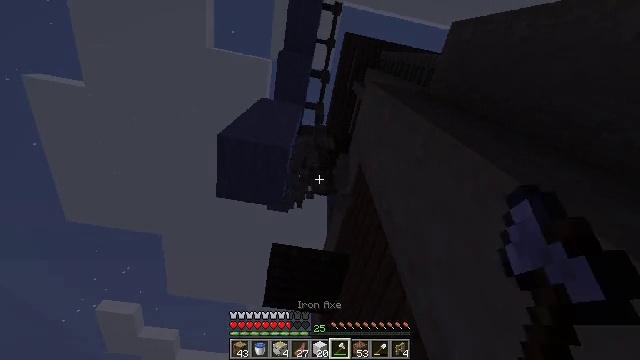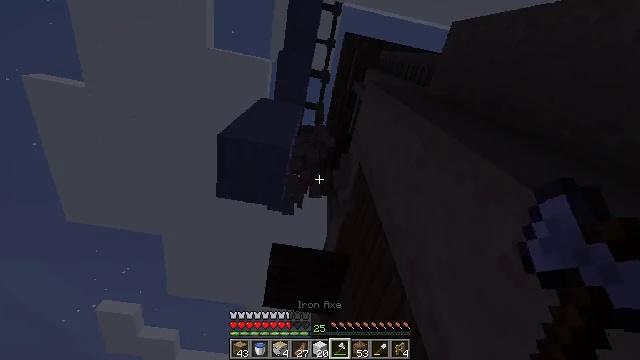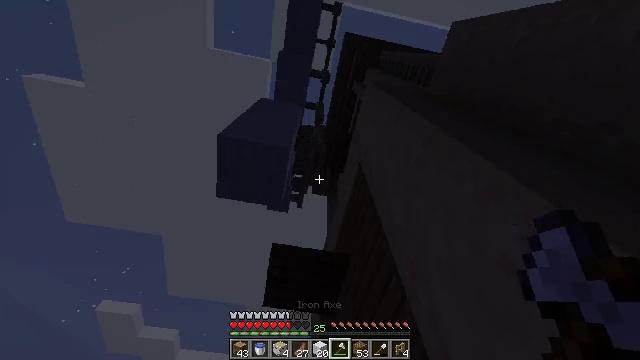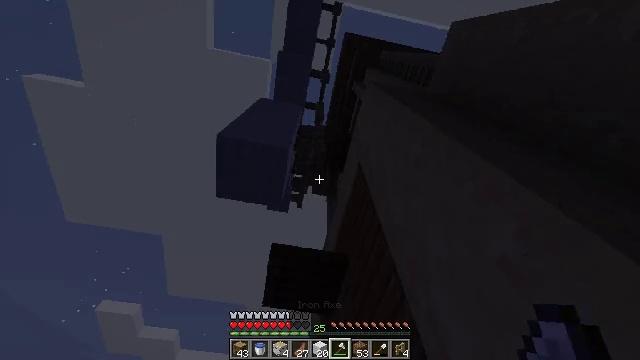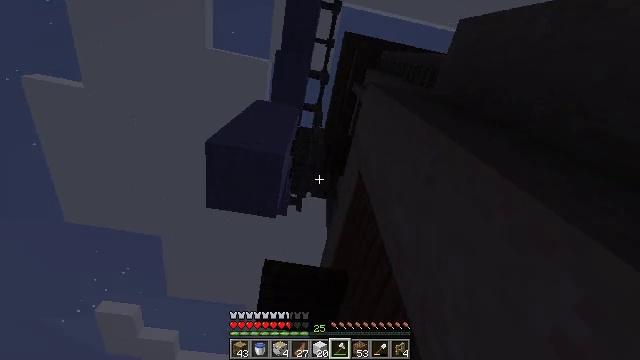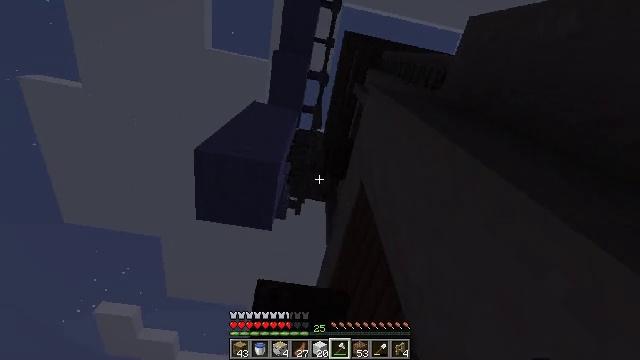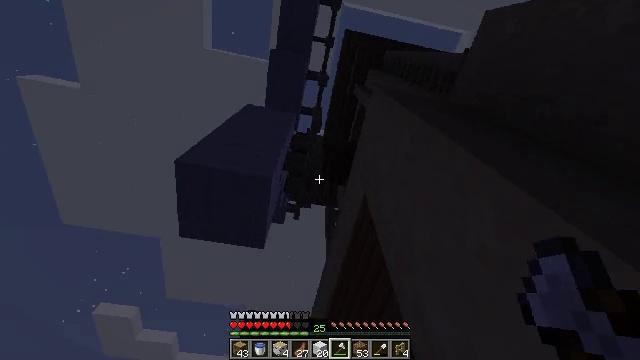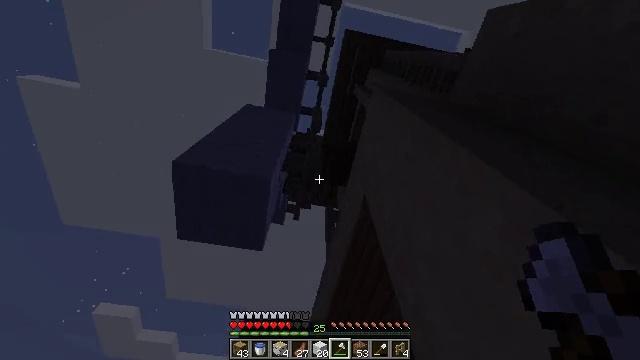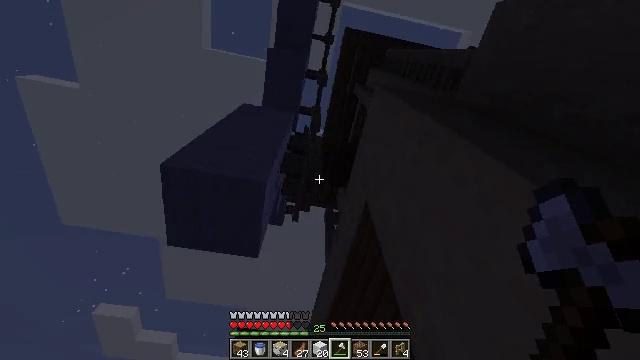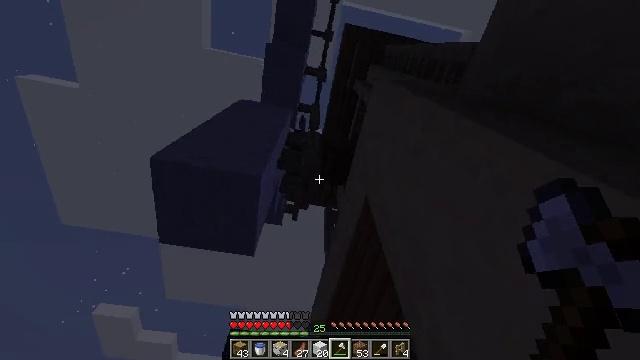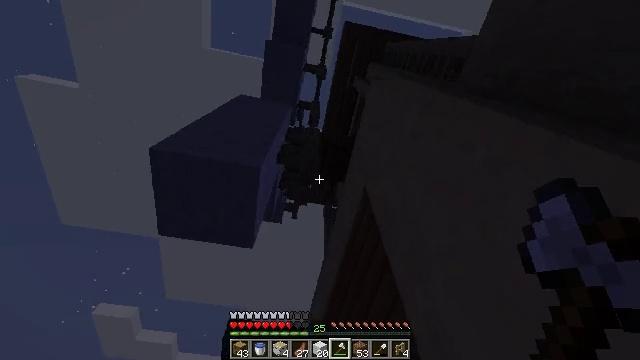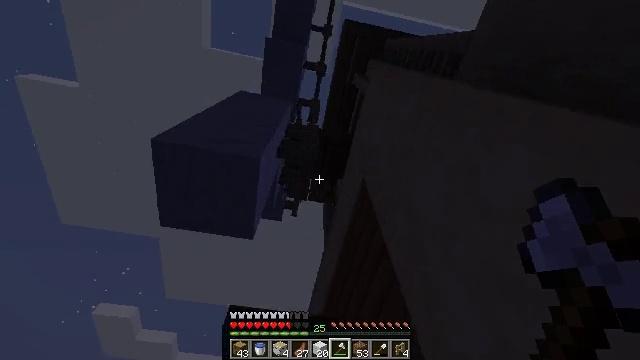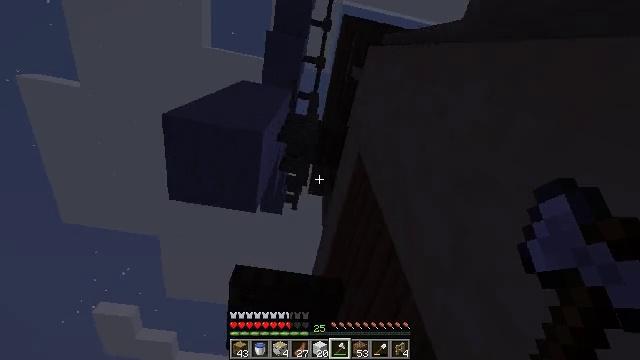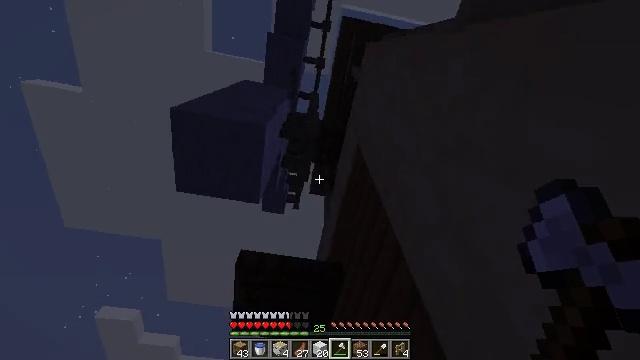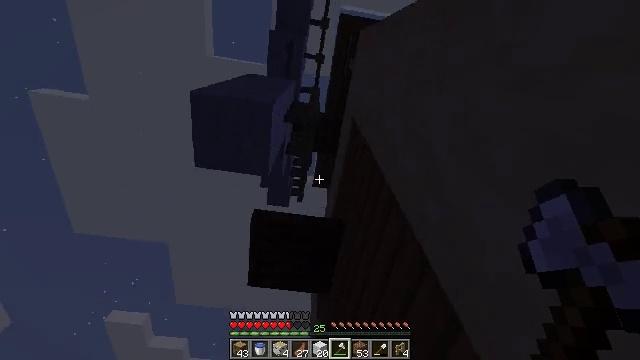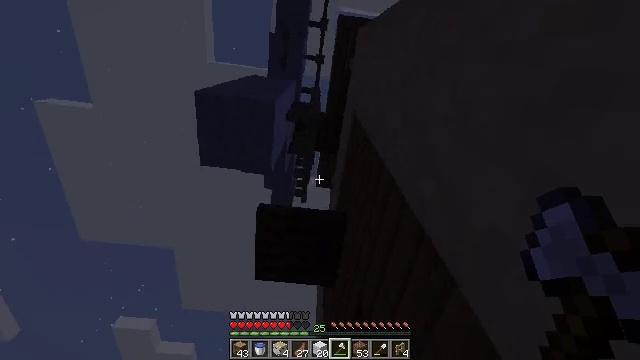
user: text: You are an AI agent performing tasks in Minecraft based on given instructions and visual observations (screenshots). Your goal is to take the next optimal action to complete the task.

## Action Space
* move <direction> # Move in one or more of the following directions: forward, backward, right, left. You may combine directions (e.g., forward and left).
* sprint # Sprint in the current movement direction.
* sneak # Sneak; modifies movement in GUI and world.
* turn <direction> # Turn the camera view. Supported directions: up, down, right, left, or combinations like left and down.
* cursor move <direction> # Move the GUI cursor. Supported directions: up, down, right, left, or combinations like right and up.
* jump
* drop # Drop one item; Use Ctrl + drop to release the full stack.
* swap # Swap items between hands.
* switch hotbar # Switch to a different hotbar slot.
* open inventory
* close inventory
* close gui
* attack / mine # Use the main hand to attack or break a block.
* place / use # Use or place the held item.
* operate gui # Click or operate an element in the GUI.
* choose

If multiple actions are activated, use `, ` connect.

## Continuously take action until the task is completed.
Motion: motion action
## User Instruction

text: Collect dirt by holding left button.
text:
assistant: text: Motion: attack / mine
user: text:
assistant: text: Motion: attack / mine
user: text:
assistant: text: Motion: move forward, attack / mine
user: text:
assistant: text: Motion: move forward, jump
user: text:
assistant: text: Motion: move forward, jump
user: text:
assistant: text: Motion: move forward, jump
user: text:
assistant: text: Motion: move forward, jump
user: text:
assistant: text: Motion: move forward, jump
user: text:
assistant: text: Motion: move forward
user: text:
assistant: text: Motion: move forward
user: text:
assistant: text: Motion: move forward
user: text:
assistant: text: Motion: move forward
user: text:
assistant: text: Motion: move forward
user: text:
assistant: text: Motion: turn left
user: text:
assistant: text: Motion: turn left
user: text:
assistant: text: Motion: turn left
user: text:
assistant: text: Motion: turn left
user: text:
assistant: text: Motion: turn left
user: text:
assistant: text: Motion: no_op
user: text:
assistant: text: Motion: turn left
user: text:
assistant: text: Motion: no_op
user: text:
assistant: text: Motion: no_op
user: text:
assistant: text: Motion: no_op
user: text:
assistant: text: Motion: turn right and down
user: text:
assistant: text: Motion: turn down
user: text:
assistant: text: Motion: turn right and down
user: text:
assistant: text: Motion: move back, turn right
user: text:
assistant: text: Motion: move back and move left, turn right
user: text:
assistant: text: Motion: move back and move left
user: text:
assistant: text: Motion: move back and move left, turn right and down